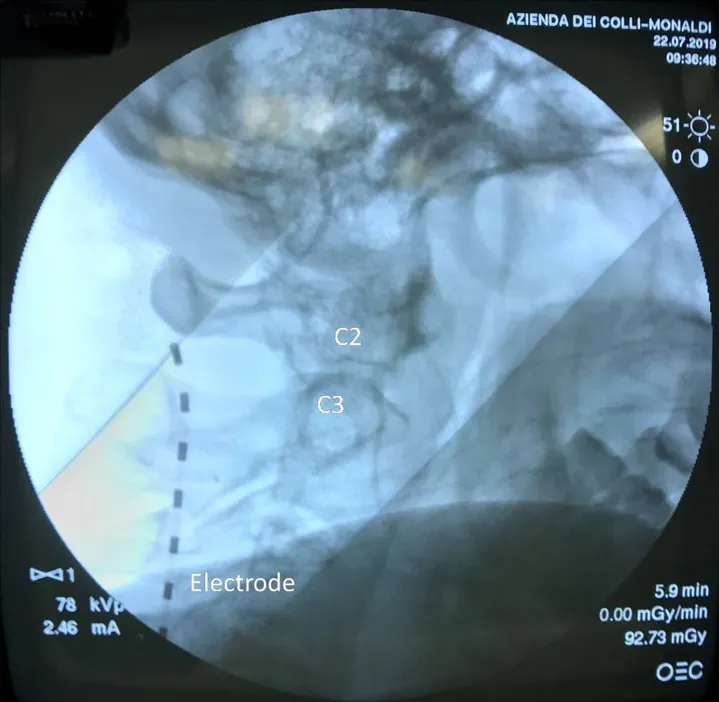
Case 3: Dedicated octopolar high-frequency lead with tip in C2-C3; the sweet spot of the electric field was set in the e1-e2 dipole.
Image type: radiology (x_ray)